【题型】填空题　【知识点】解析几何　【难度】easy
《九章算术》是我国古代内容极为丰富的数学著作，第九章“勾股”讲述了勾股定理及一些应用，将直角三角形的斜边称为“弦”，短直角边称为“勾”，长直角边称为“股”。设点\(F\)是抛物线\(y^2 = 2px\ (p>0)\)的焦点，\(l\)是该抛物线的准线，过抛物线上一点\(A\)作准线的垂线，垂足为\(B\)，射线\(AF\)交准线\(l\)于点\(C\)，若\(\text{Rt}\triangle ABC\)的“勾”\(|AB| = 3\)，“股”\(|CB| = 3\sqrt{3}\)，则抛物线的方程为\(\underline{\quad\quad\quad\quad}\)。
【解答】
\noindent
【答案】\(\boldsymbol{y^2 = 3x}\)
\vspace{1em}
\noindent
【详解】由题意可知，\(|AB| = 3\)，\(|BC| = 3\sqrt{3}\)，

可得 \(|AC| = \sqrt{3^2 + (3\sqrt{3})^2} = 6\)，
所以 \(\angle CAB = 60^\circ\)，
由抛物线的定义得 \(|AB| = |AF|\)，
所以 \(\triangle ABF\) 是等边三角形，
所以 \(\frac{p}{2} - \left(-\frac{p}{2}\right) = p = \frac{1}{2}|BF| = \frac{1}{2} \times 3 = \frac{3}{2}\)，
所以抛物线的方程是 \(y^2 = 3x\)。
故答案为：\(\boldsymbol{y^2 = 3x}\)。
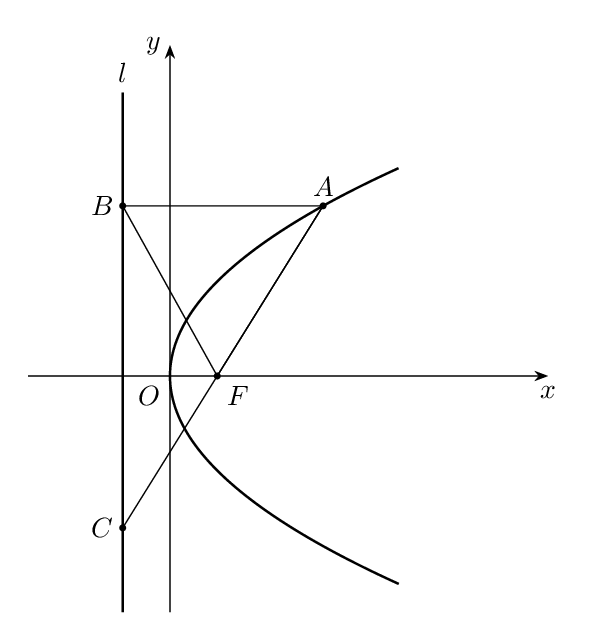